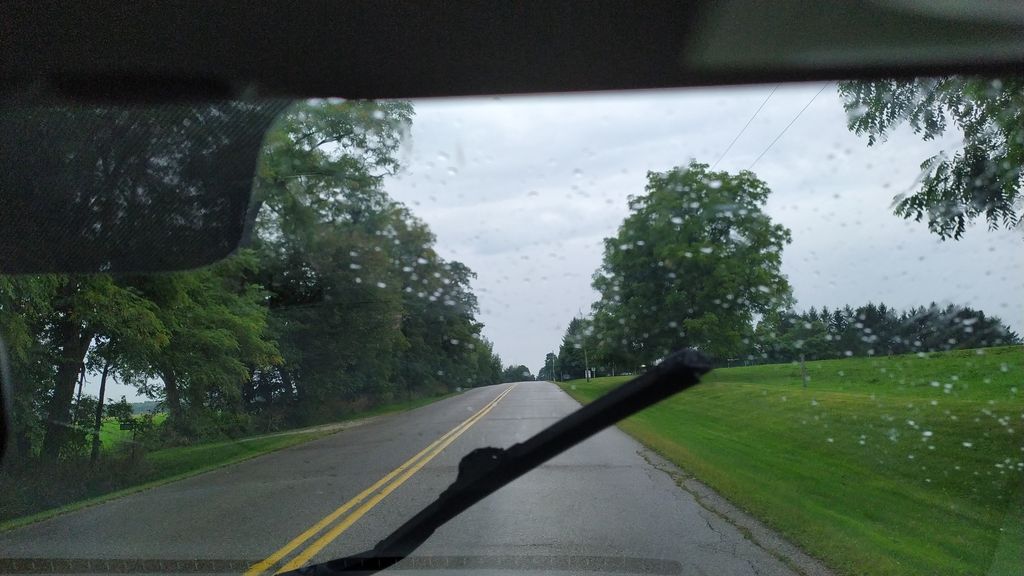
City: kitchener-waterloo